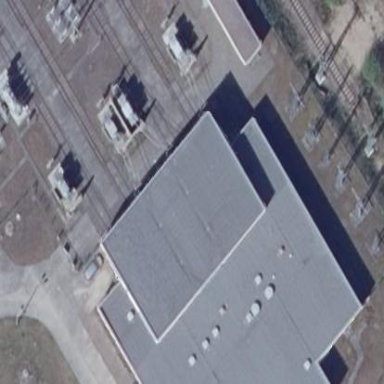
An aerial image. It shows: Industrial building with electricity generator.